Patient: sex M, age 52
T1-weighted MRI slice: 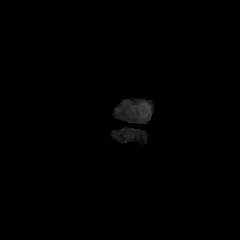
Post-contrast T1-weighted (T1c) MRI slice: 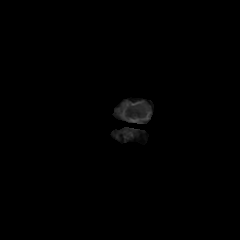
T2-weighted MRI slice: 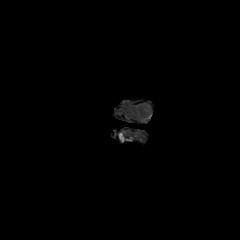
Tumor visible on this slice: no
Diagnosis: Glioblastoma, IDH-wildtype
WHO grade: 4